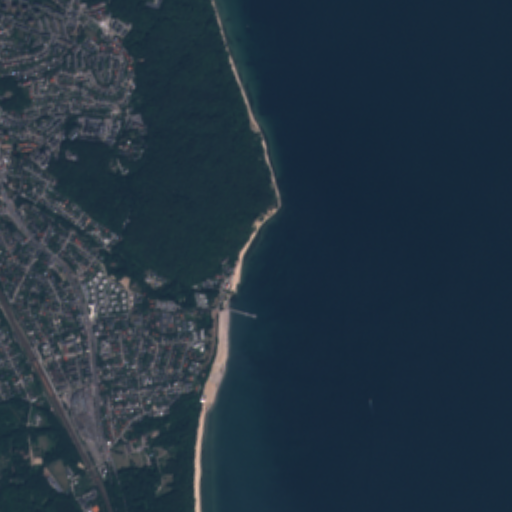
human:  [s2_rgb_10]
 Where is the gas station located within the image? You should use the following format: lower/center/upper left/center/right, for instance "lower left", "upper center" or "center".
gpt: The gas station is located in the lower left of the image.
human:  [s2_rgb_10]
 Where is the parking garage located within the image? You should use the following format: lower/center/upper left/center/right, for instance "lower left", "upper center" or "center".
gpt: The parking garage is located in the lower left of the image.
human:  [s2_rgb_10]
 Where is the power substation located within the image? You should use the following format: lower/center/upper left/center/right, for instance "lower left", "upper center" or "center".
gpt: The power substation is located in the upper left of the image.
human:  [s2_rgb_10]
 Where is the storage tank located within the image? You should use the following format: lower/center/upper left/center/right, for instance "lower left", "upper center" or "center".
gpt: The storage tank is located in the lower left of the image.
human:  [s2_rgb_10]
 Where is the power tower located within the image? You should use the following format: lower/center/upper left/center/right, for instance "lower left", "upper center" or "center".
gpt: There is no power tower in the image.